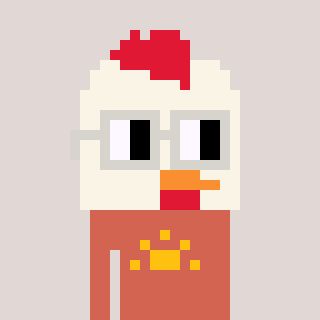
a pixel art character with square light gray glasses, a chicken-shaped head and a peachy-colored body on a warm background